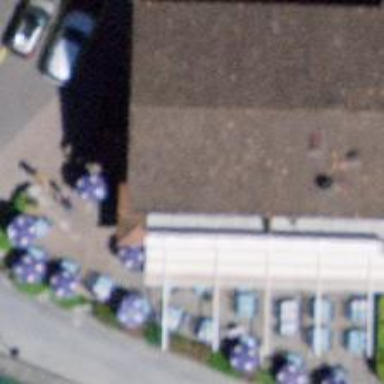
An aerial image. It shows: Hotel with restaurant.